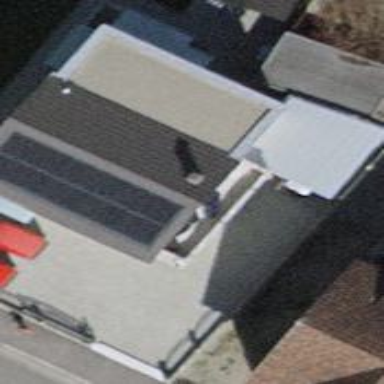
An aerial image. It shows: Solar power generator using photovoltaic panels.